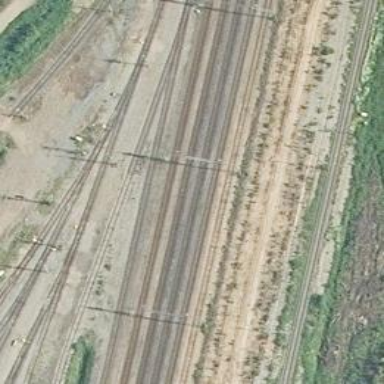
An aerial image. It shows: Railway signal.